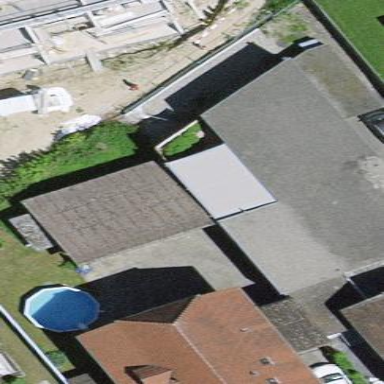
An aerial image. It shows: Garage.